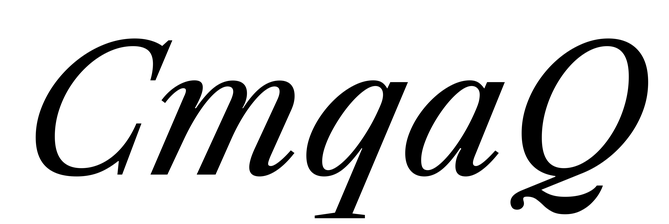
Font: LibreCaslonText-Italic_Italic